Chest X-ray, PA view. Patient: 17 years old, sex F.
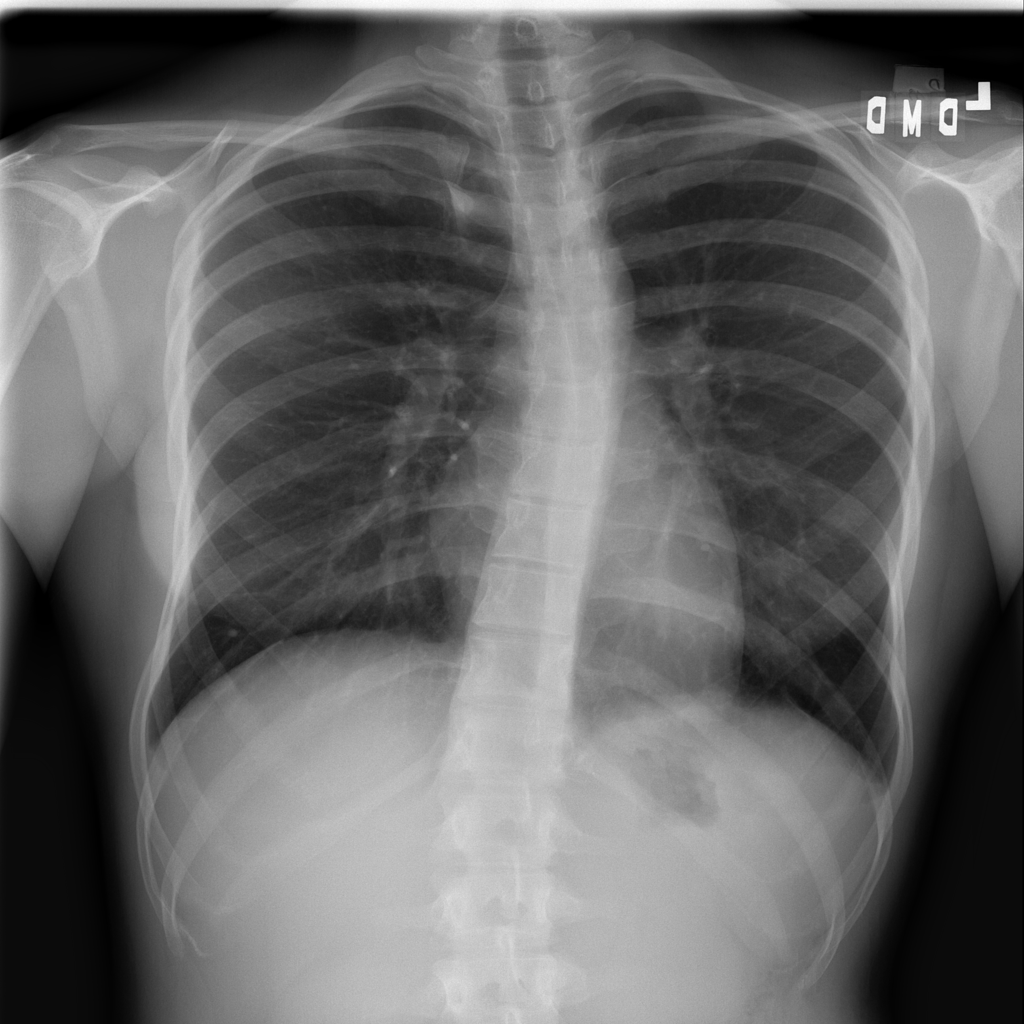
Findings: No Finding